Question: # Short
Need to generate courses list and count
1. all
2. unanswered
3. answered but unchecked
Questions.
# Detailed
For getting this result I need to operate with 7 tables.
# UPDATE
Database structure
<URL>

<URL>
I will explain some of them:
1. answer_chk_results - checked answers table. So if some answer doesn't exist on this table, it means it's unchecked
2. lesson_questions - lesson <-> question associations (by id) table
3. courses-lessons - courses <-> lessons associations (by id) table
Only first problem seems not so difficult: To get all questions' count of course, my plan looks like below:
1. At first, we need to get all courses names list. Query will look like so: SELECT c.id, c.name FROM courses c
2. Then get all lessons from courses-lessons association table by every selected course from 1. (Have no idea how to continue previous query)
3. Then, count all questions by selected lesson id (lid column) from 2.
But I can't figure out how final SQL statement will look like for all 3 problem.
Any suggestions? Ask if something unclear for you.
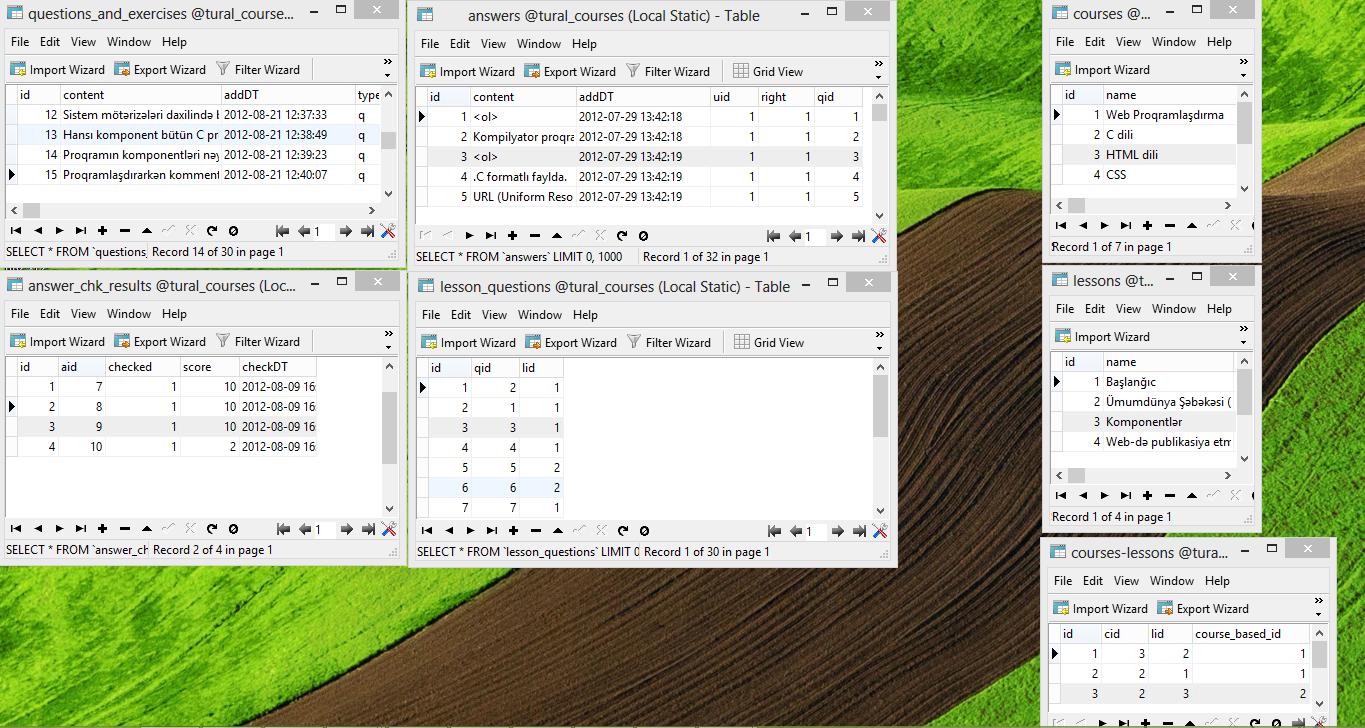
Answer: answered question is any question that has no answer in the answers table:
'''
SELECT *
FROM questions
WHERE id NOT IN (SELECT qid FROM answers)
'''
'''
SELECT *
FROM questions q
INNER JOIN
(
SELECT *
FROM answers
WHERE id NOT IN answer_chk_results -- unchecked answer
) a ON q.id = a.qid -- only answered questions
'''
to get a list of courses with the unanswered, unchecked, all questions counts in one query:
'''
SELECT c.id, c.name, COUNT(all.id) 'All',
COUNT(unanswered.id) 'Unanswered',
COUNT(unchecked.id) 'Unchecked'
FROM courses c
INNER JOIN courses-lessons cl ON c.id = cl.cid
INNER JOIN questions all ON cl.id = all.lid
INNER JOIN
(
SELECT *
FROM questions
WHERE id NOT IN (SELECT qid FROM answers)
) unanswered ON cl.id = unchecked.lid
INNER JOIN
(
SELECT *
FROM questions q
INNER JOIN
(
SELECT *
FROM answers
WHERE id NOT IN (SELECT aid FROM answer_chk_results)
) a ON q.id = a.qid
) unchecked ON cl.id = unchecked.lid
GROUP BY c.id, c.name
'''